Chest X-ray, PA view. Patient: 49 years old, sex F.
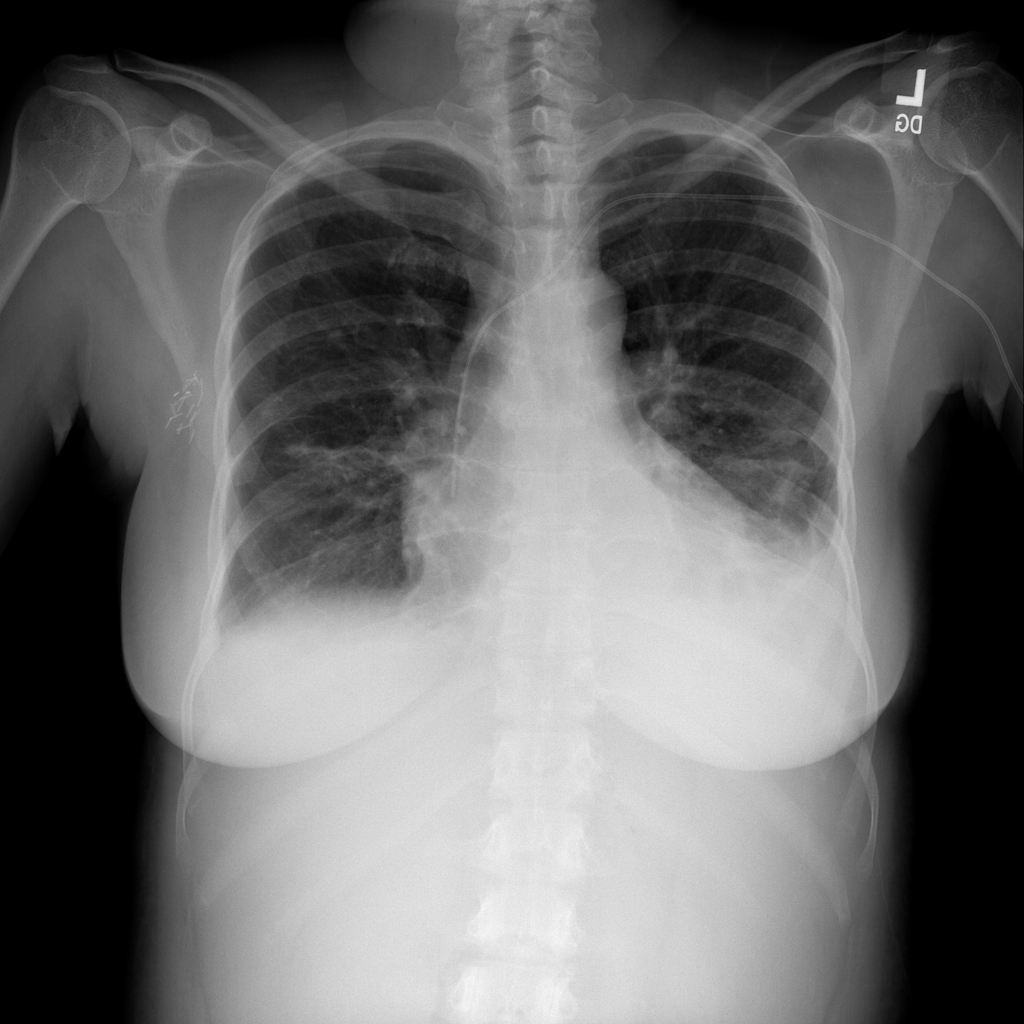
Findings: Atelectasis, Consolidation, Effusion